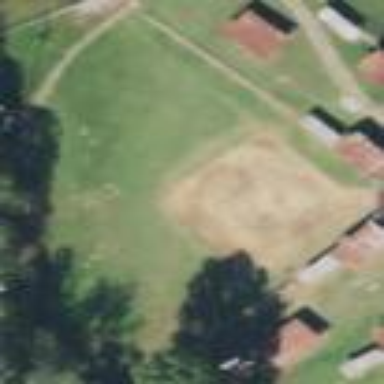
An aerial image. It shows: Baseball pitch for leisure and sports activities.